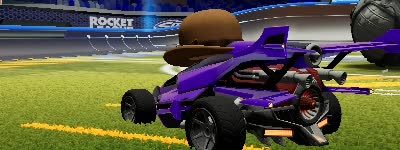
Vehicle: aftershock